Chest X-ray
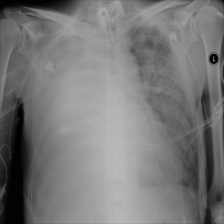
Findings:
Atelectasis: negative
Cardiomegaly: negative
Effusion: negative
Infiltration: positive
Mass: negative
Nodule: negative
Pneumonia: negative
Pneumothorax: negative
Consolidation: negative
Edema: negative
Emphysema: negative
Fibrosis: negative
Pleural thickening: negative
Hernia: negative